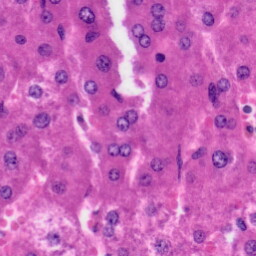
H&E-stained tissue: Liver